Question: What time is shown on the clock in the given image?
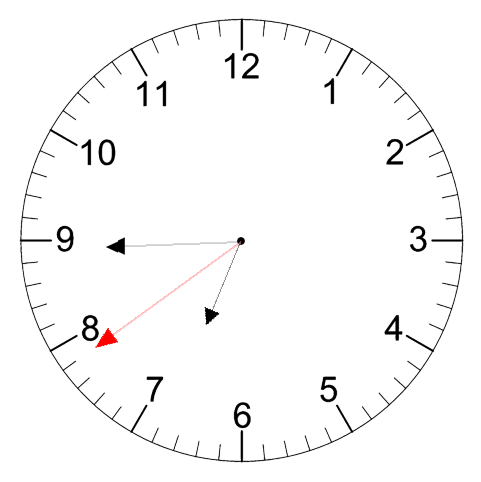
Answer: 06:44:39